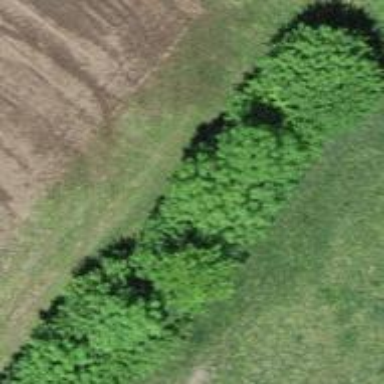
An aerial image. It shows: Deciduous hedge made up of broadleaved plants.